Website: lowes
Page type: address-validator
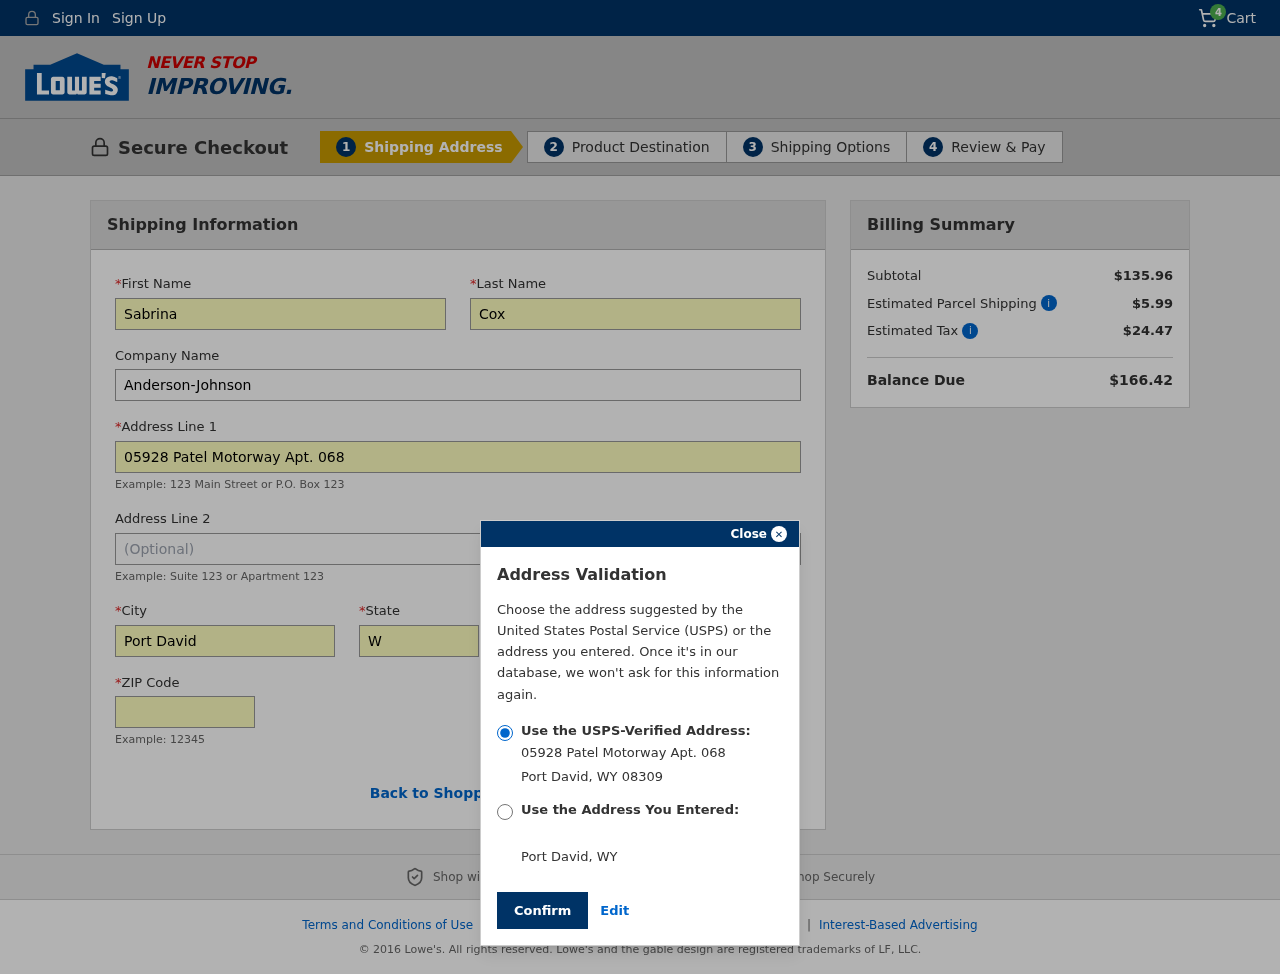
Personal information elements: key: PII_CITY
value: Port David
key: PII_COMPANY
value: Anderson-Johnson
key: PII_FIRSTNAME
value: Sabrina
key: PII_LASTNAME
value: Cox
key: PII_POSTCODE
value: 08309
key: PII_STATE
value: Wyoming
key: PII_STATE_ABBR
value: WY
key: PII_STREET
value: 05928 Patel Motorway Apt. 068
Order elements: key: ORDER_NUM_ITEMS
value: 4
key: ORDER_SUBTOTAL
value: $135.96
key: ORDER_SHIPPING_COST
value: $5.99
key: ORDER_TAX
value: $24.47
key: ORDER_TOTAL
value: $166.42